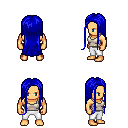
a pixel art fantasy rpg character, male body template, human, tanned skin, white pirate shirt, white pants, blue extra-long hairstyle, four views (front, back, left, right), 2x2 character sprite sheet, small pixel art, hard edges, no anti-aliasing